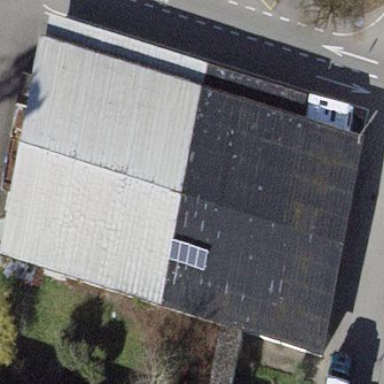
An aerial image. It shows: Commercial building.